【题型】解答题　【知识点】平面几何　【难度】medium
如图，在$\triangle ABC$中，$AD$是边$BC$上的中线，点$E$在$AD$上（不与$A$、$D$重合），连接$BE$、$CE$，并延长$CE$交$AB$于点$F$，$\angle DCE = \angle DAC$．

\vspace{1em}
\noindent
(1) 求证：$\triangle DBE \backsim \triangle DAB$；
\vspace{1em}
\noindent
(2) 当$\angle BED = \angle ACF$时，求证：$\dfrac{AB}{AC} = \dfrac{AC}{AE}$．
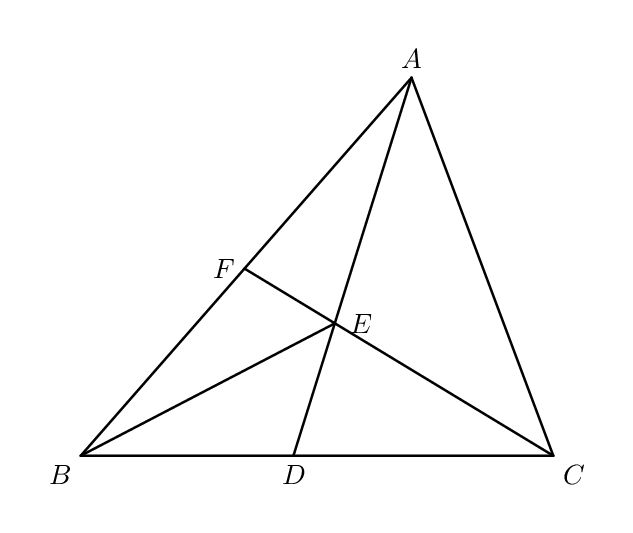
【解答】
\noindent
【答案】(1)见解析
\noindent
(2)见解析
\vspace{0.5em}
\noindent
【分析】本题主要考查了相似三角形的性质与判定，等角对等边：
\noindent
(1) 先证明$\triangle DCE \backsim \triangle DAC$得到$\dfrac{CD}{DE} = \dfrac{AD}{CD}$，再由三角形中线的定义得到$CD = BD$，据此可证明结论；
\noindent
(2) 先由相似三角形的性质得到$\angle BED = \angle ABD$，再证明$\triangle ACF \backsim \triangle ABC$，得到$\dfrac{AB}{AC} = \dfrac{AC}{AF}$，导角证明$\angle AFE = \angle AEF$，得到$AE = AF$，则可证明$\dfrac{AB}{AC} = \dfrac{AC}{AE}$．
\vspace{0.5em}
\noindent
【详解】(1) 证明：$\because \angle DCE = \angle DAC$，$\angle CDE = \angle ADC$，
\noindent
$\therefore \triangle DCE \backsim \triangle DAC$，
\noindent
$\therefore \dfrac{CD}{DE} = \dfrac{AD}{CD}$，
\noindent
又$\because AD$是边$BC$上中线，
\noindent
$\therefore CD = BD$，
\noindent
$\therefore \dfrac{BD}{DE} = \dfrac{AD}{BD}$，
\noindent
又$\because \angle BDE = \angle ADB$，
$\therefore \triangle DBE \backsim \triangle DAB$;
\vspace{0.5em}
\noindent
(2) 证明：$\because \triangle DBE \backsim \triangle DAB$，
\noindent
$\therefore \angle BED = \angle ABD$，
\noindent
$\because \angle BED = \angle ACF$，
\noindent
$\therefore \angle ABD = \angle ACF$
\noindent
又$\because \angle CAF = \angle BAC$，
\noindent
$\therefore \triangle ACF \backsim \triangle ABC$，
\noindent
$\therefore \dfrac{AB}{AC} = \dfrac{AC}{AF}$，
\noindent
又$\because \angle AFE = \angle ABD + \angle DCE$，$\angle AEF = \angle ACF + \angle DAC$，$\angle DCE = \angle DAC$，
\noindent
$\therefore \angle AFE = \angle AEF$，
\noindent
$\therefore AE = AF$，
\noindent
$\therefore \dfrac{AB}{AC} = \dfrac{AC}{AE}$．